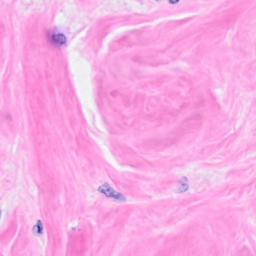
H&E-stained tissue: Breast